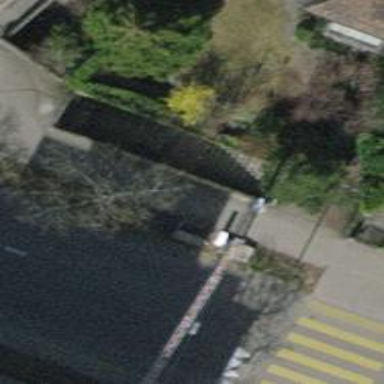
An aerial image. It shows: Road with steps.